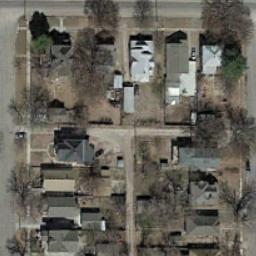
Label: residential